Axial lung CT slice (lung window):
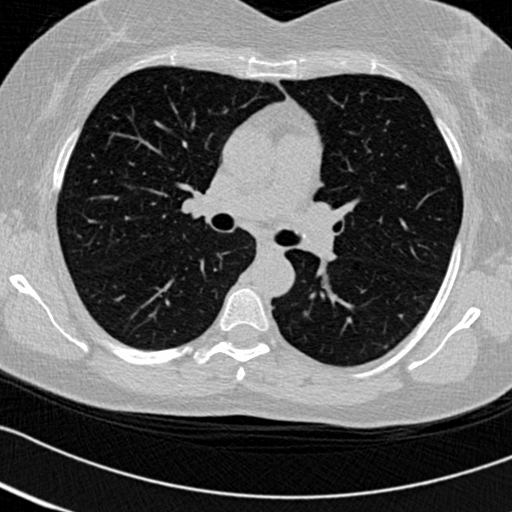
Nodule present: no